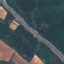
Label: Highway